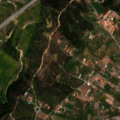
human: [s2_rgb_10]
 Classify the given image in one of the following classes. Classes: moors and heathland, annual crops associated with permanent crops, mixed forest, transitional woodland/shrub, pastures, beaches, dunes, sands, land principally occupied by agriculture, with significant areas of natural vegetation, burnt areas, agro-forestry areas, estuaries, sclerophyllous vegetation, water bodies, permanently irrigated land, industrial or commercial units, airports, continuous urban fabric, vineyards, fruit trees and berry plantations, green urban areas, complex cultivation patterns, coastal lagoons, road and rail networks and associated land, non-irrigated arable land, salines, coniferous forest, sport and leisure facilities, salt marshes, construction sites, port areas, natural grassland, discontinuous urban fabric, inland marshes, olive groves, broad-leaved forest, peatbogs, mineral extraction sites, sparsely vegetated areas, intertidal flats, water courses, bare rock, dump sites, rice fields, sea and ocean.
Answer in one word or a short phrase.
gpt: olive groves, complex cultivation patterns, land principally occupied by agriculture, with significant areas of natural vegetation, transitional woodland/shrub